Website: home-depot
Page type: account-selection
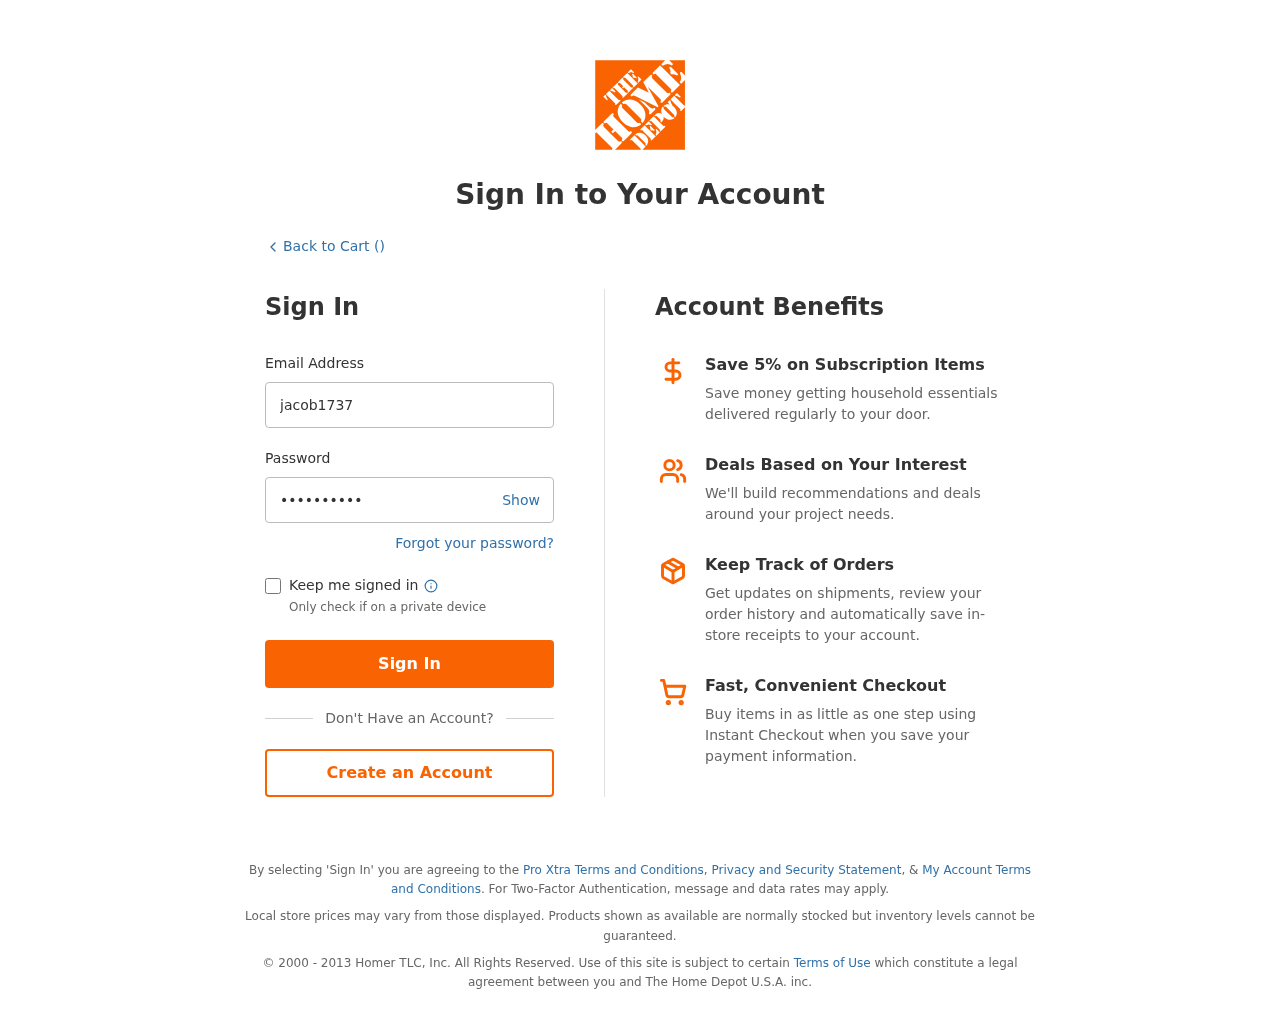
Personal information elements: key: PII_LOGIN_USERNAME
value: jacob1737